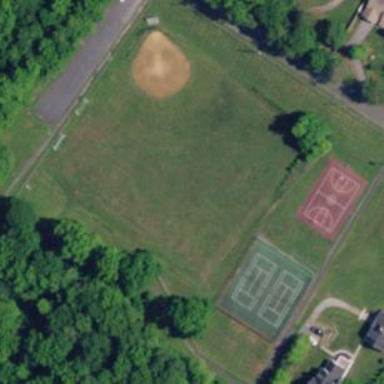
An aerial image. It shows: Recreation ground that serves as park.